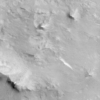
Label: not_dusty